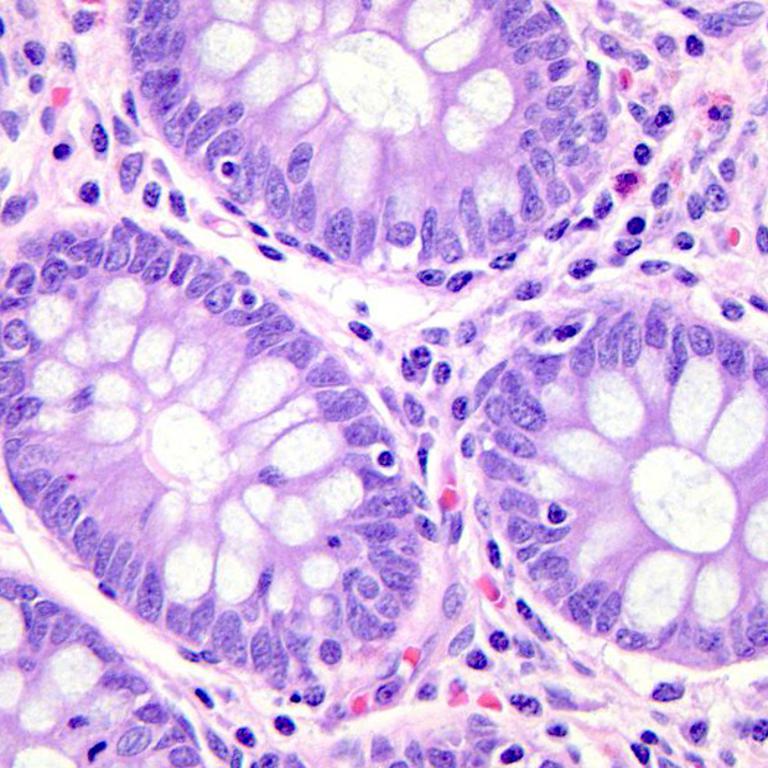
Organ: colon
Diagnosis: benign